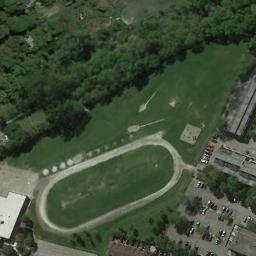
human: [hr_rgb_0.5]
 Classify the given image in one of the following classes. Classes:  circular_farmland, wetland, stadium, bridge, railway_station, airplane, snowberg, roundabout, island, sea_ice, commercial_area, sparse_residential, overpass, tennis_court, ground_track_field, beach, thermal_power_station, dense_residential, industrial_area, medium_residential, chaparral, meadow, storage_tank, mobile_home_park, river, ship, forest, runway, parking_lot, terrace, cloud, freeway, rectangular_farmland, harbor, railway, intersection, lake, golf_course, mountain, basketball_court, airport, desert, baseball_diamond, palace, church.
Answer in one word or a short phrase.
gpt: ground_track_field